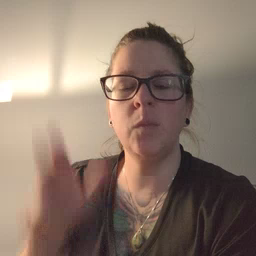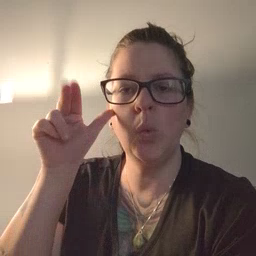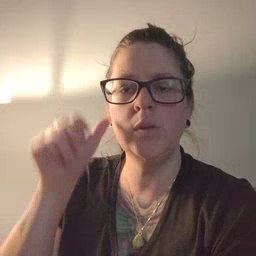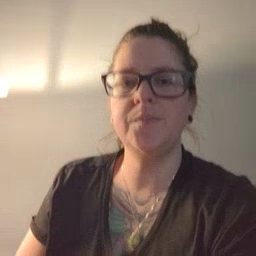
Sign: horse